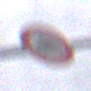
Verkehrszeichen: VerbotKraftraeder
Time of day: Midday
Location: Outdoor (Suburban)
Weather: Overcast
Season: NotSpecified
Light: Natural